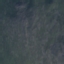
Land use / land cover: HerbaceousVegetation